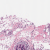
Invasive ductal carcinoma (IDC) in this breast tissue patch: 0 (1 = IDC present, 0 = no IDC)